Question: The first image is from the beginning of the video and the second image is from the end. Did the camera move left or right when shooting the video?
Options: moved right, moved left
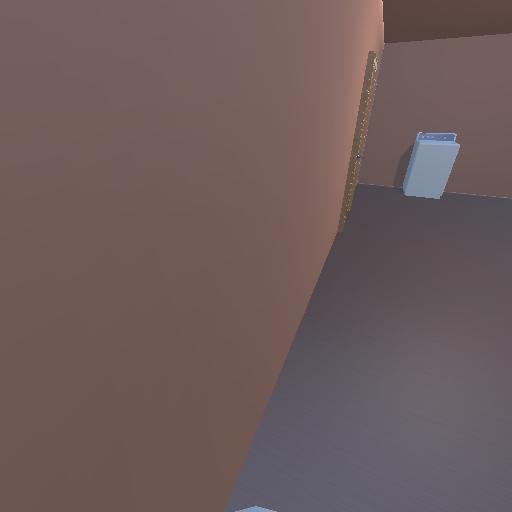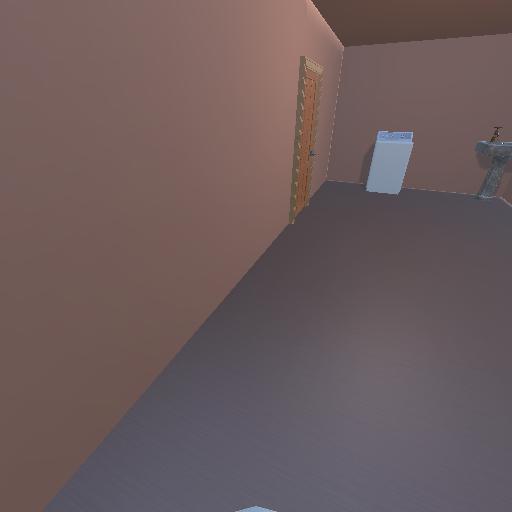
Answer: moved right